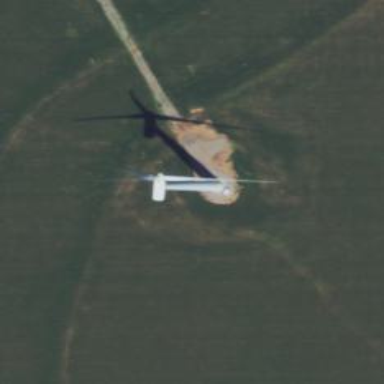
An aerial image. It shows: Industrial building with wind power generator. The generator is horizontal axis wind turbine.